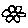
Label: flower